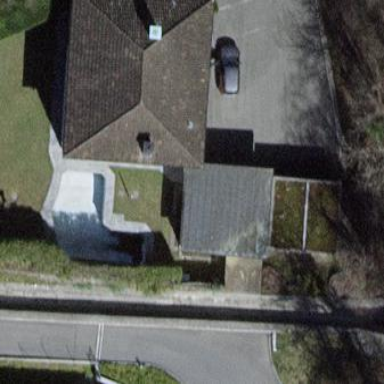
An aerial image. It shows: Flat-roofed garage.